Question: I have a dashboard which has many div's.
I need to position all divs to the center when the user re sizes the page as below:

The HTML for the divs is below:
'''
<div style="min-height: 1000px;text-align:center; position: relative;">
<div style="position: relative; min-height: 1000px;">
<div id="Steps" class="chartContainer"></div>
<div id="Distance" class="chartContainer"></div>
<div id="Floors" class="chartContainer"></div>
<div id="ActivityMinutes" class="chartContainer"></div>
<div id="Calories" class="chartContainer"></div>
<div id="Weights" class="chartContainer"></div>
<div id="BMI" class="chartContainer"></div>
<div id="Sleep" class="chartContainer"></div>
<div id="Food" class="chartContainer"></div>
<div id="Water" class="chartContainer"></div>
<div id="BloodPressure" class="chartContainer"></div>
<div id="Glucose" class="chartContainer"></div>
<div id="HeartRate" class="chartContainer"></div>
<div id="Devices" class="chartContainer"></div>
</div>
</div>
.chartContainer {
width: 280px;
height: 240px;
float: left;
position: relative;
margin: 2.5px;
background-color: #f5f5f5 !important;
border-radius: 5px;
border: 1.5px solid #e3e3e3;
}
'''
<URL>
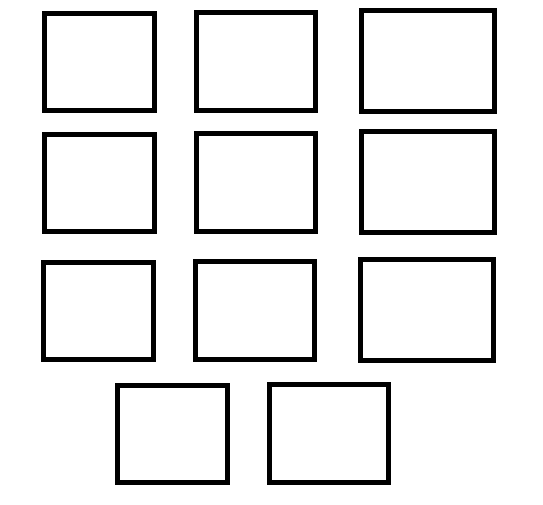
Answer: Remove 'float:left' and add 'display:inline-block'
If you're using media-queries, you can just set 'float' to 'none' at the smaller screen size.
<URL>